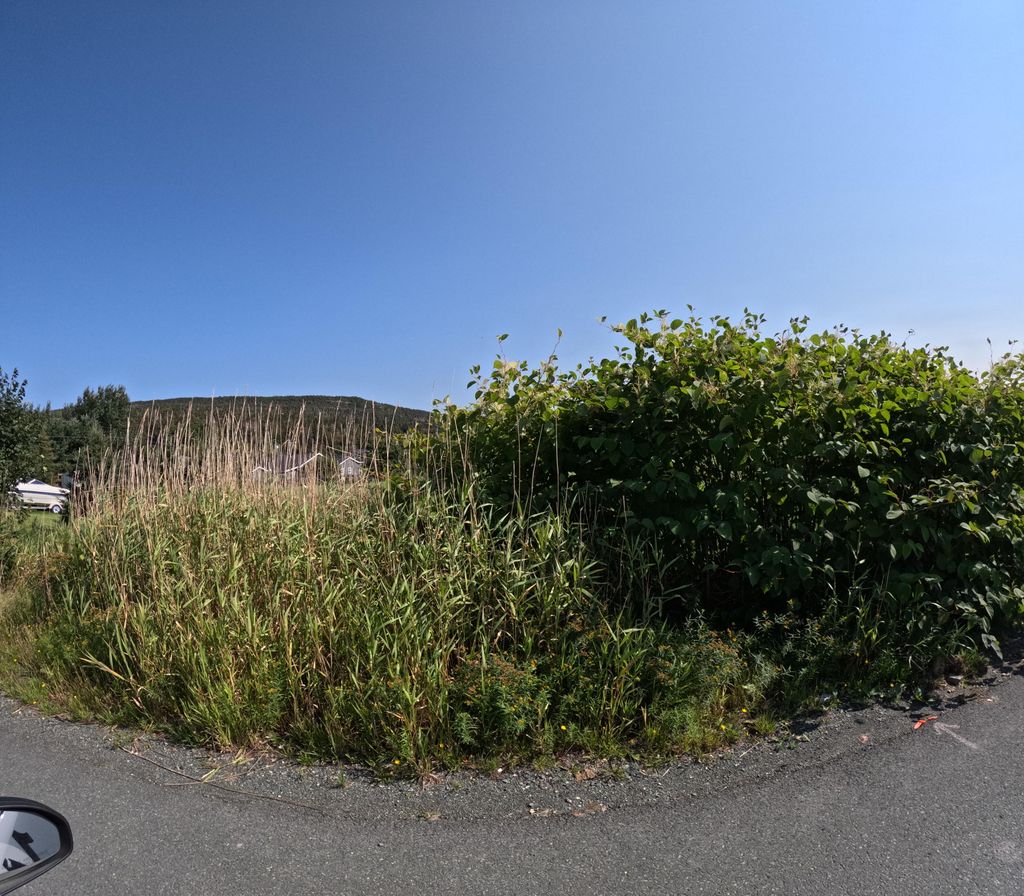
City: st_johns